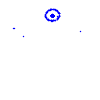
Particle: proton